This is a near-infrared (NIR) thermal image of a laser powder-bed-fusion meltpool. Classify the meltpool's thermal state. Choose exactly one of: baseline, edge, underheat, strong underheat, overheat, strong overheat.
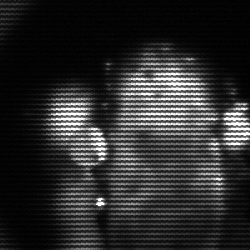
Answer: strong underheat